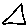
Label: triangle